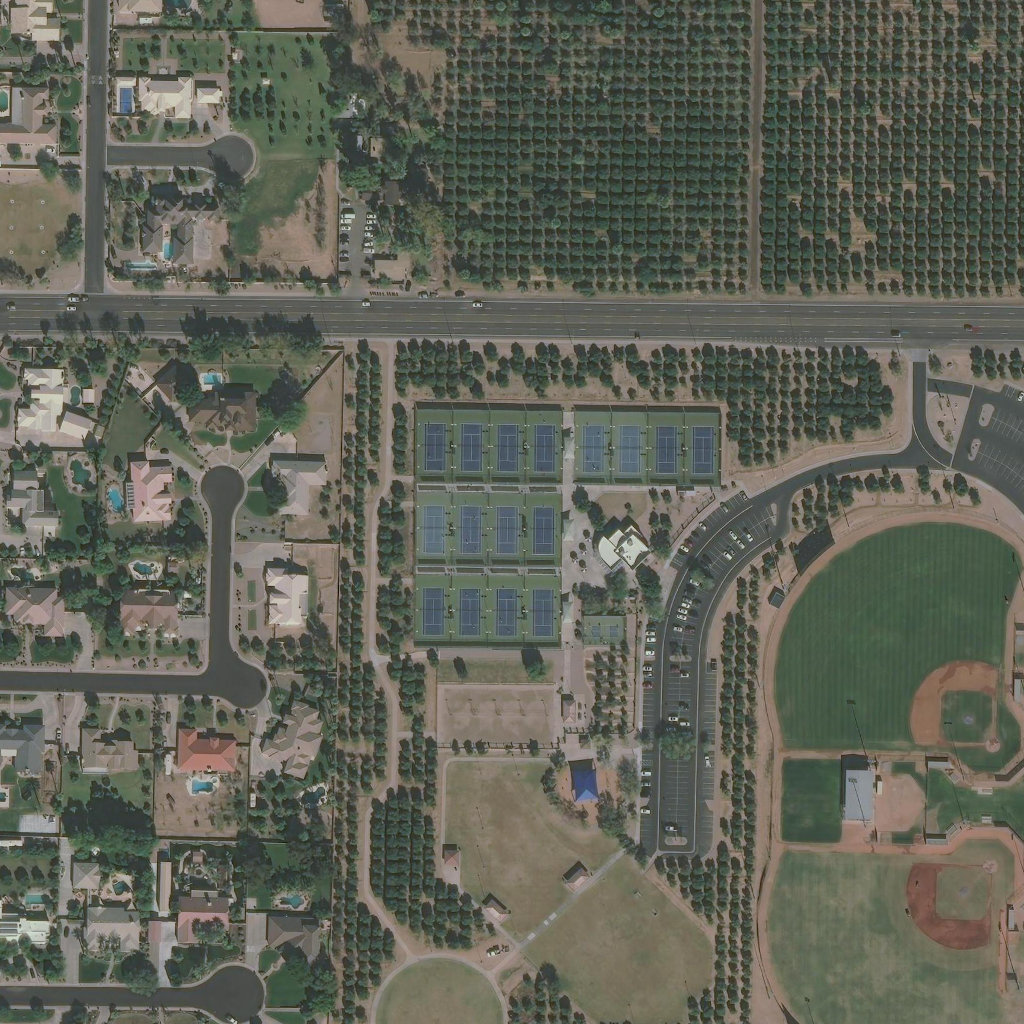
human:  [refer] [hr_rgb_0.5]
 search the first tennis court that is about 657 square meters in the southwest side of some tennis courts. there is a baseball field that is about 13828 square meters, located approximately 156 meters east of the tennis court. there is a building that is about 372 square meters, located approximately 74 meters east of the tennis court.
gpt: <box>[[40, 56, 44, 63, 0]]</box>